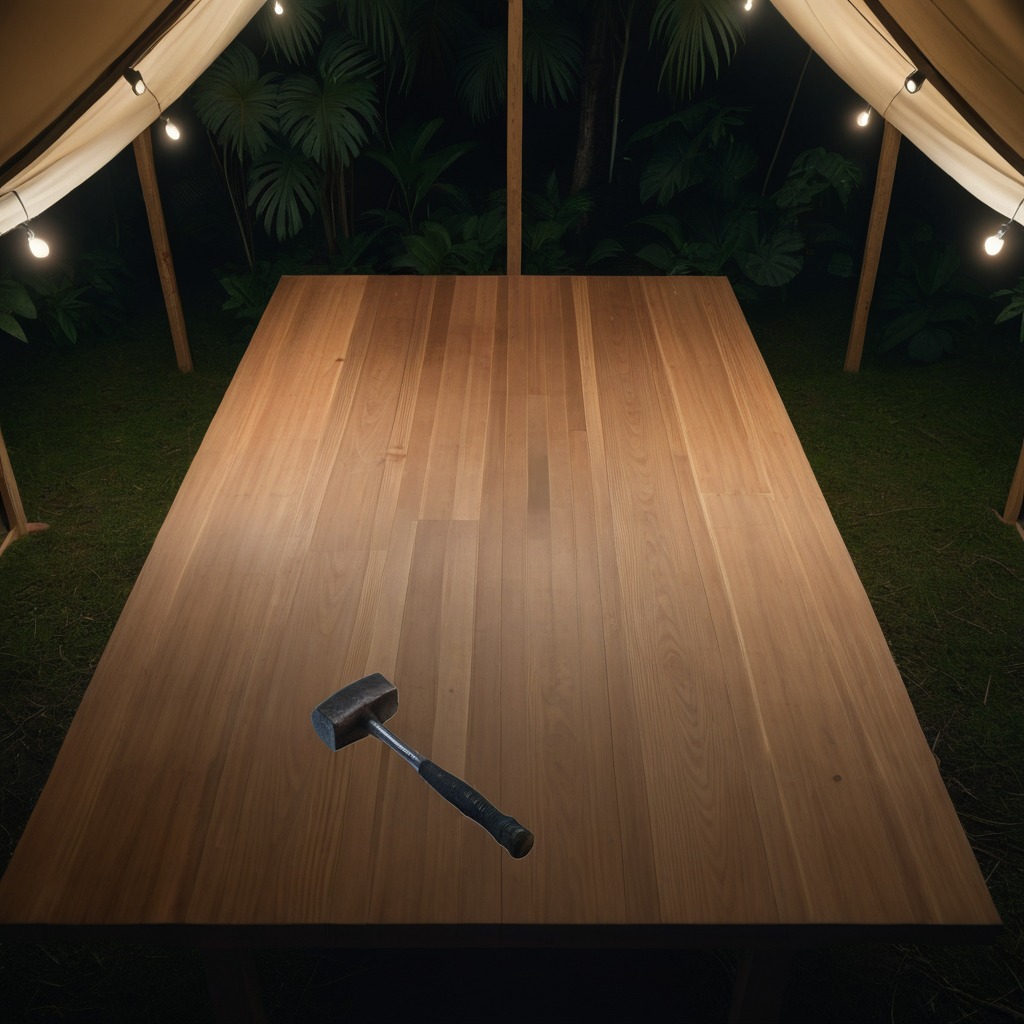
A hammer lying on a wooden table inside a jungle field workshop tent at night dim ambient light soft shadows worn but